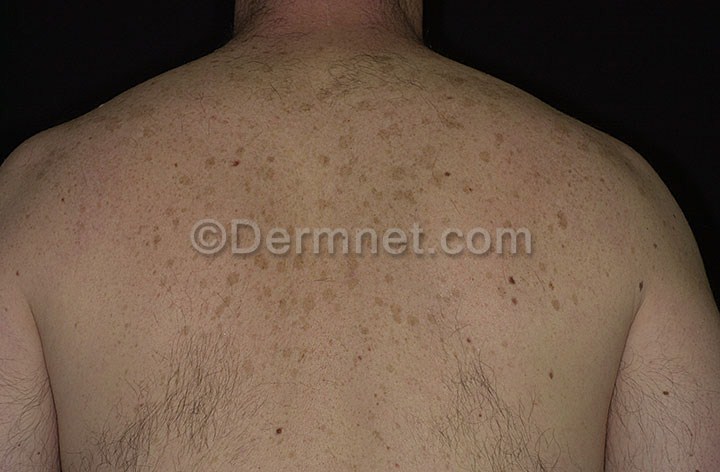
Disease: Light Diseases and Disorders of Pigmentation